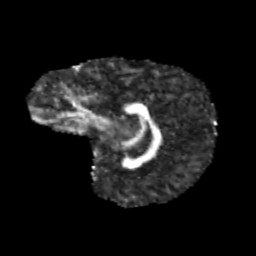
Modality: FA
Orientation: sagittal
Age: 13
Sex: female
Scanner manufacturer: siemens
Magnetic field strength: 3 T
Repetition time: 3.8 s
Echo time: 0.07 s